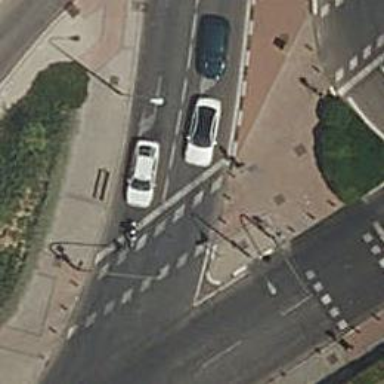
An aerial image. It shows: Road with traffic signals at the crossing.